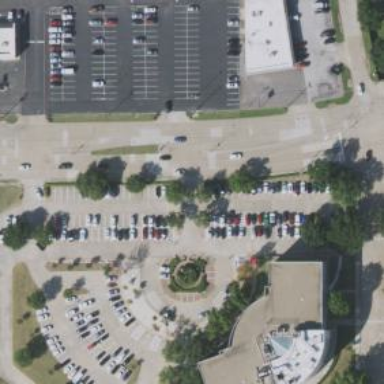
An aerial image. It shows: Parking space is available.